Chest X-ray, AP view. Patient: 35 years old, sex F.
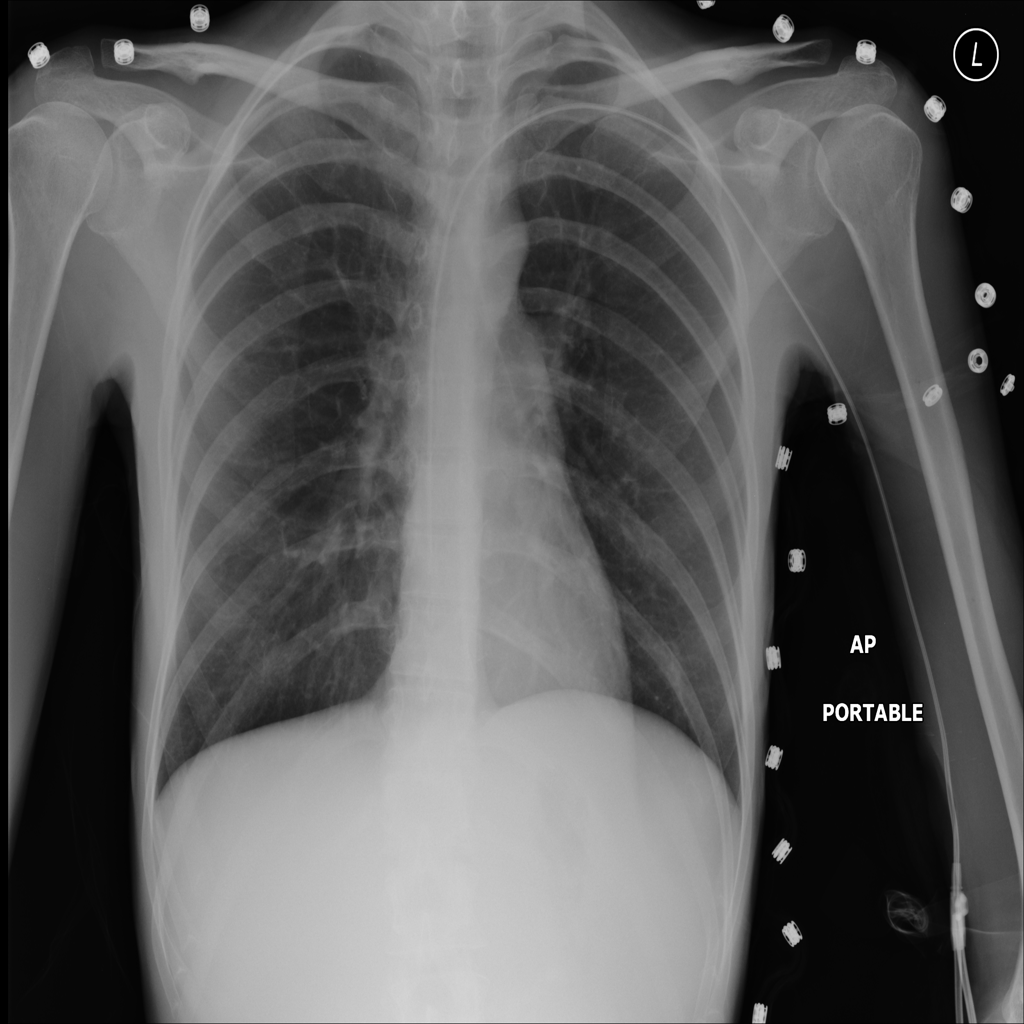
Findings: No Finding